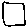
Label: square